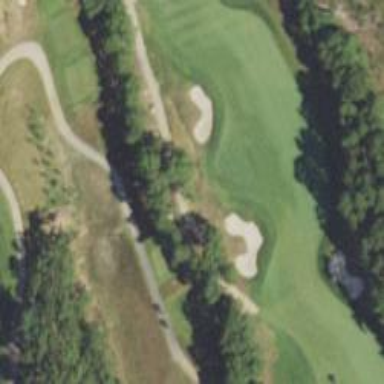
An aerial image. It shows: Path for golf carts.